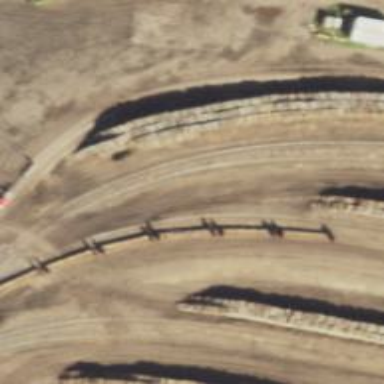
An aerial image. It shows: Single-track spur railway line.